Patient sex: M
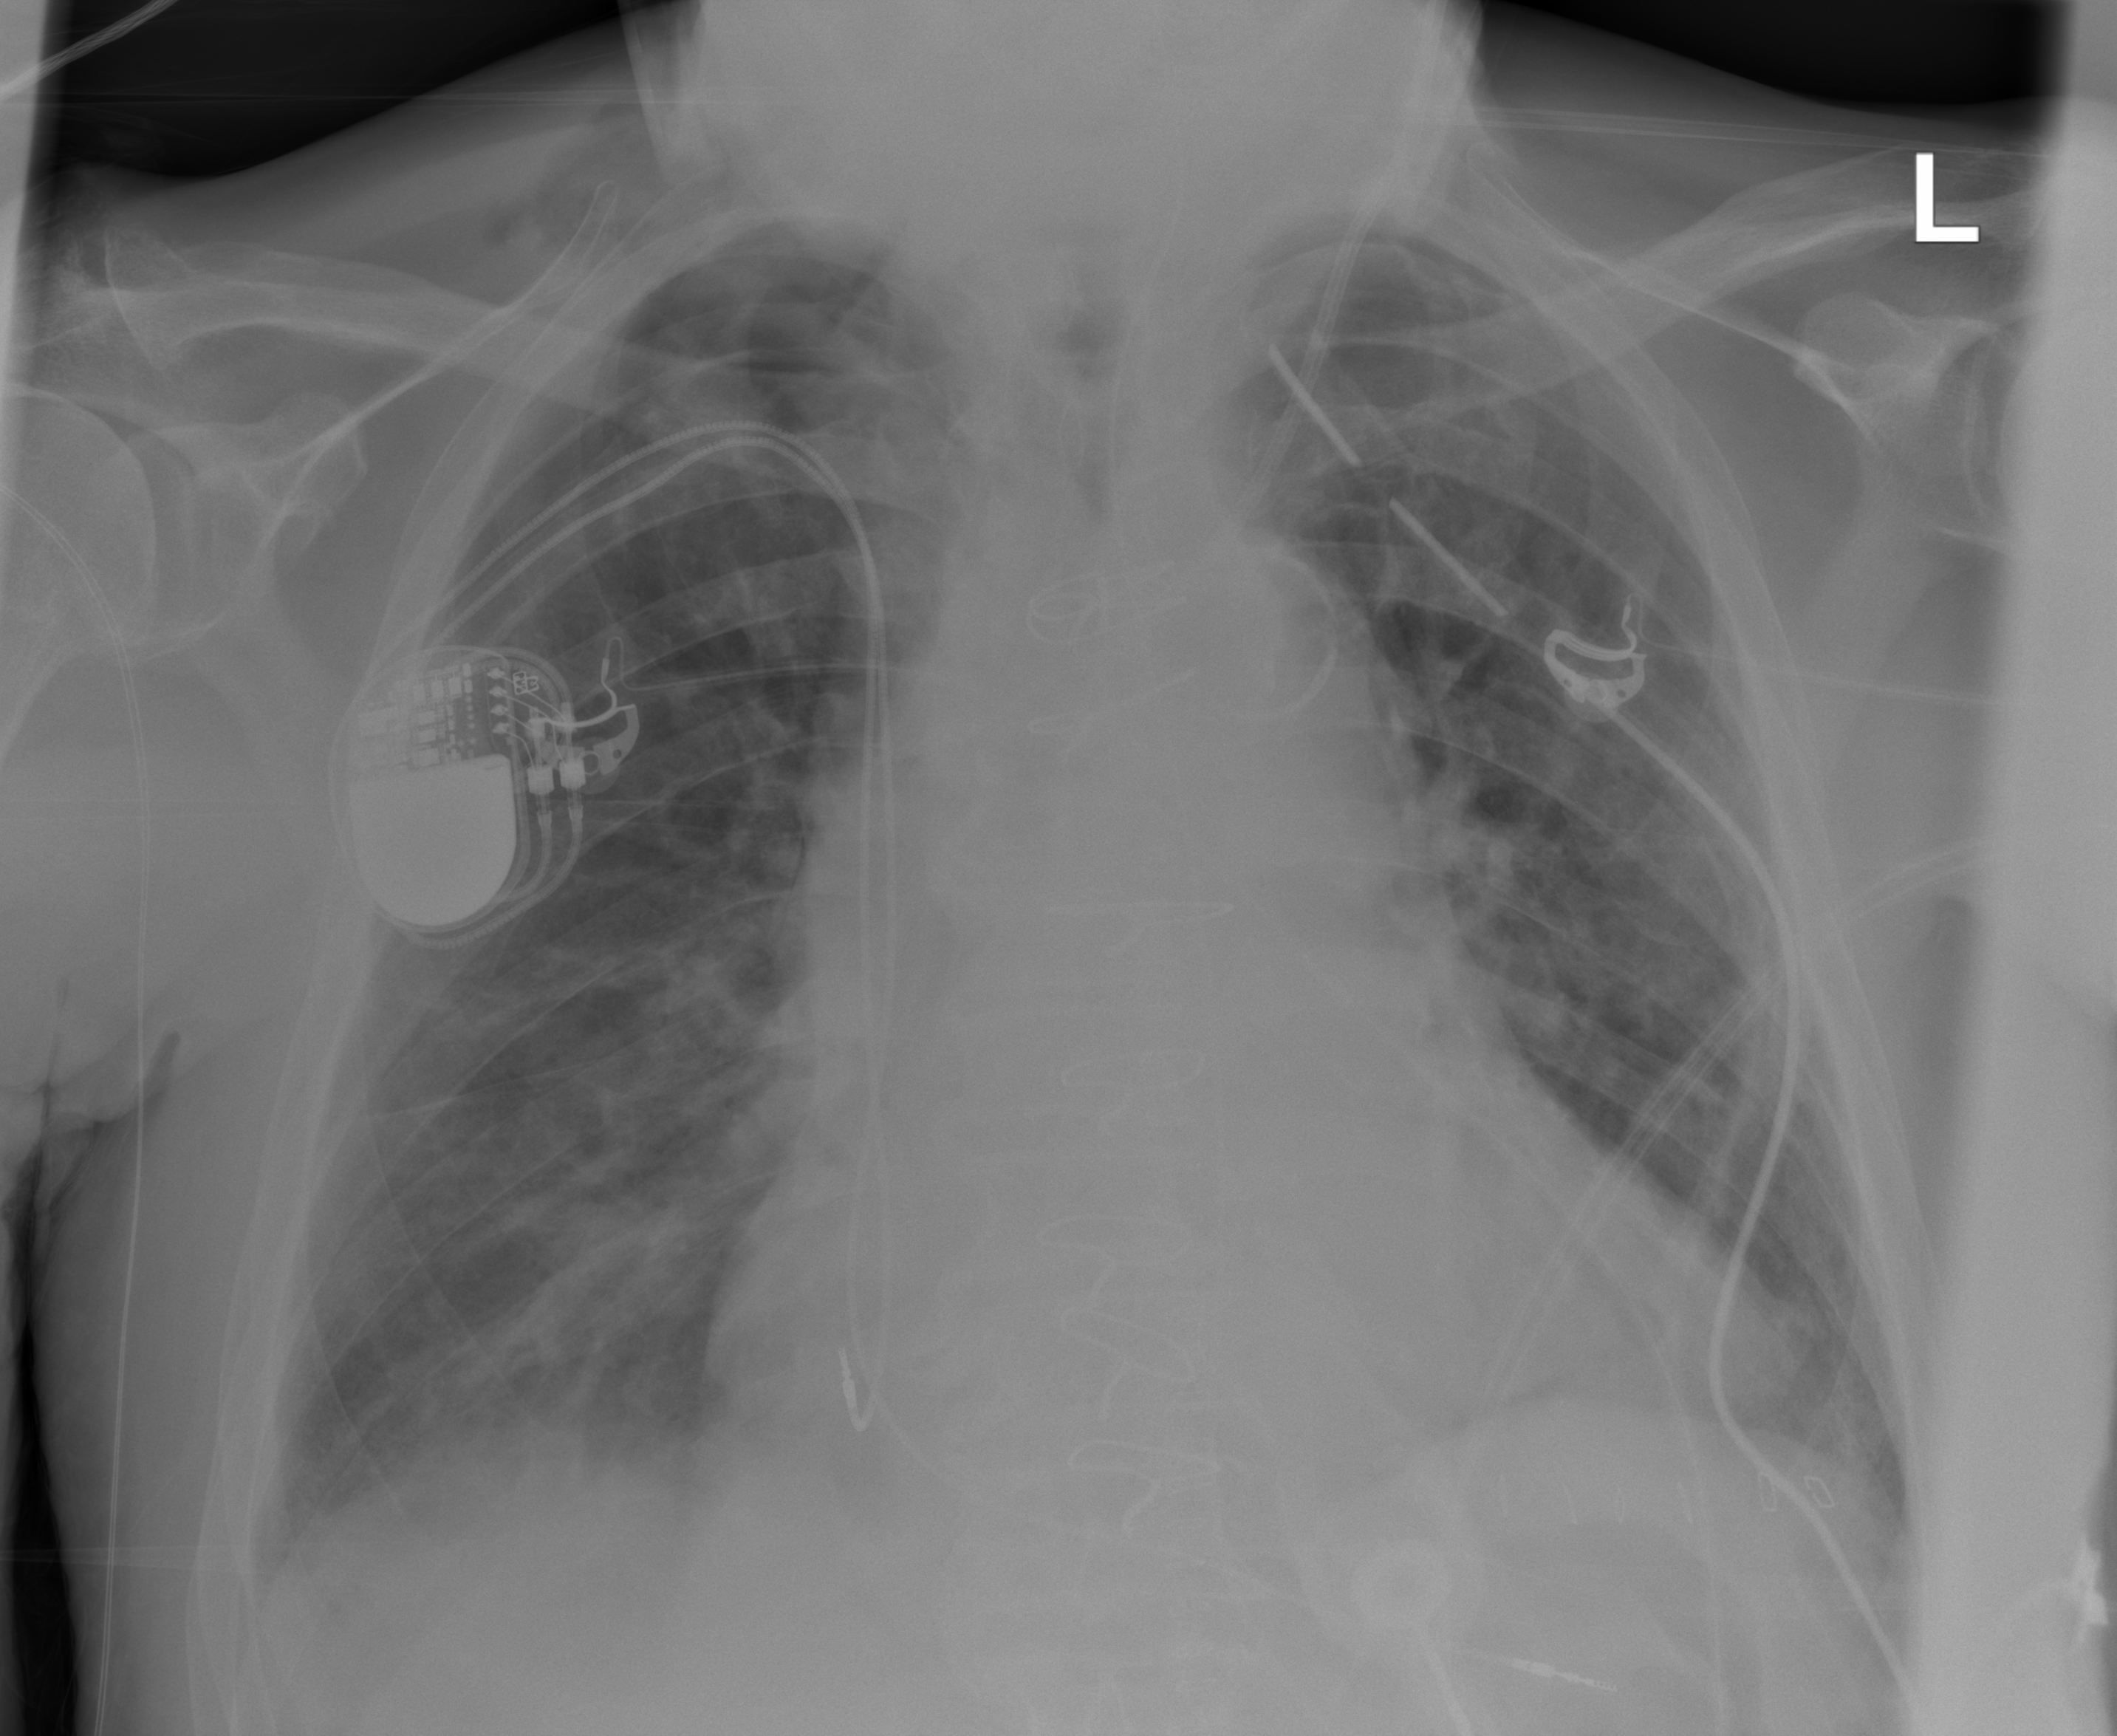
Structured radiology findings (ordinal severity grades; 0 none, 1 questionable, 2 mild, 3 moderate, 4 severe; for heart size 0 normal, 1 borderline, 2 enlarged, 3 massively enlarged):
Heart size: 2
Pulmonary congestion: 2
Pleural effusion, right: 2
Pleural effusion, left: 0
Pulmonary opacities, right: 0
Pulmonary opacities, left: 2
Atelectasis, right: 2
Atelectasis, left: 2